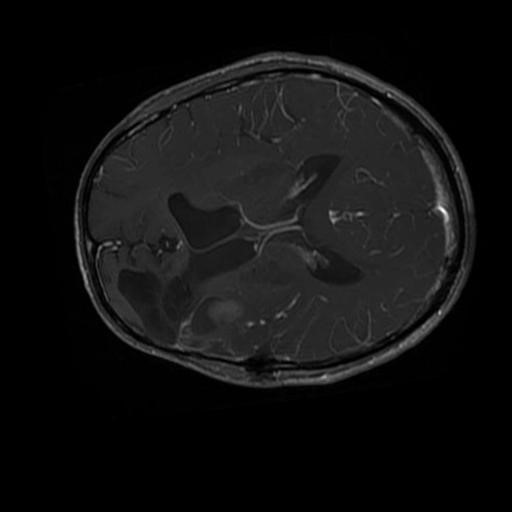
Label: brain_glioma